Field crop: maize
Growth stage: 1
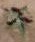
Species: atriplex